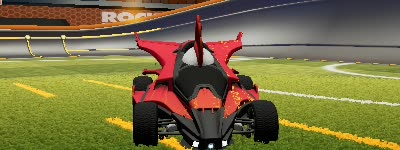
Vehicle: aftershock